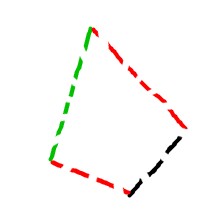
Shape: kite